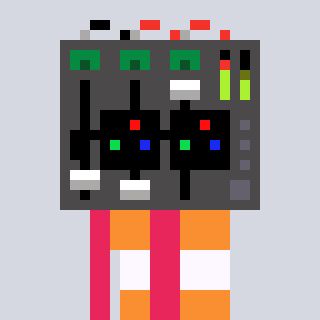
a pixel art character with square black sunglasses, a mixer-shaped head and a redpinkish-colored body on a cool background